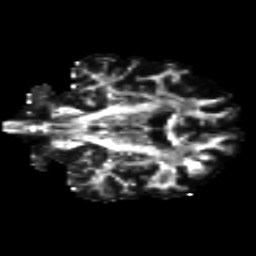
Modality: FA
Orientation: coronal
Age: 46
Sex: male
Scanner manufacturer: siemens
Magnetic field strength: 3 T
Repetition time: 8.6 s
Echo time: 0.095 s